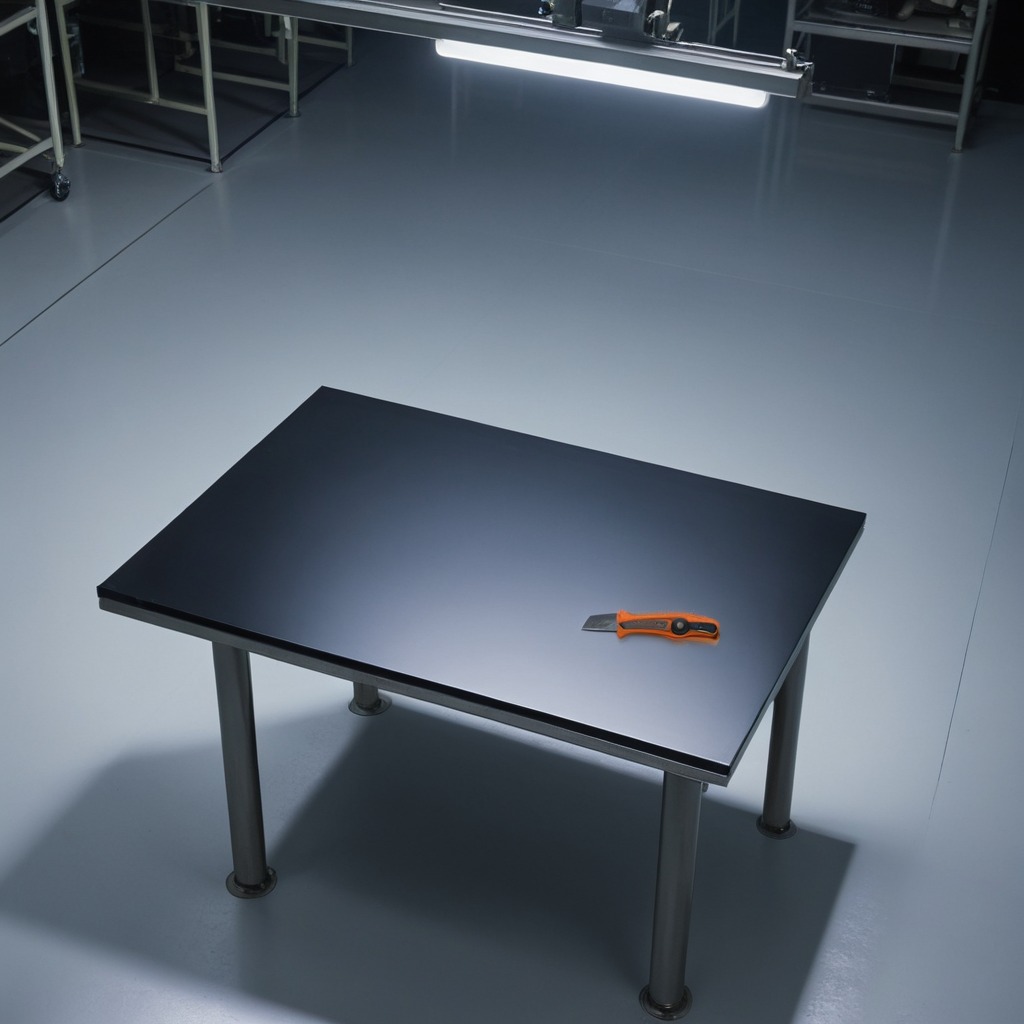
A utility knife is lying on the tabletop.